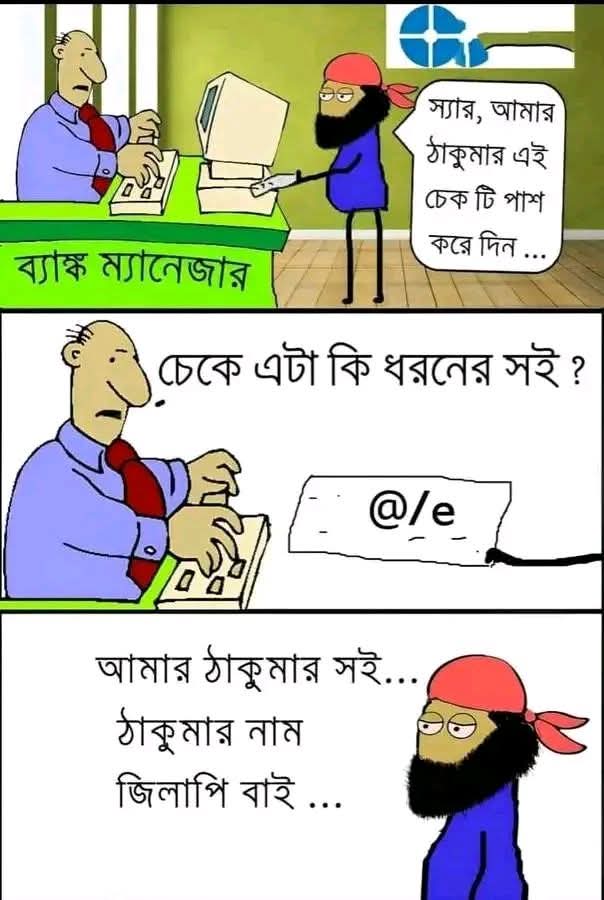
Text: স্যার, আমার ঠাকুমার এই চেক টি পাশ করে দিন...
এটা কি ধরনের সই?
আমার ঠাকুমার সই... ঠাকুমার নাম জিলাপি বাই ...
Label: Non Hate